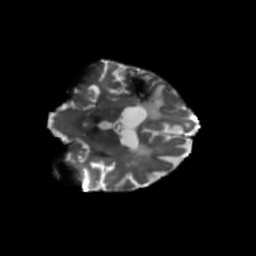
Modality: T2w
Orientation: coronal
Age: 79
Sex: female
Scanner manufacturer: siemens
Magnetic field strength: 3 T
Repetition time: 5.25 s
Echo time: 0.08 s